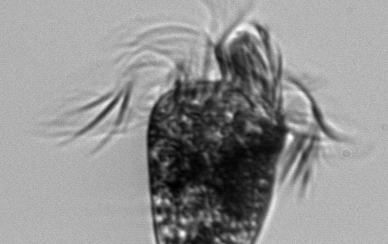
Label: Pelagostrobilidium